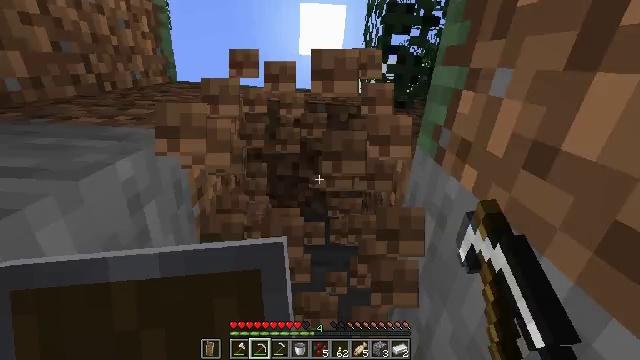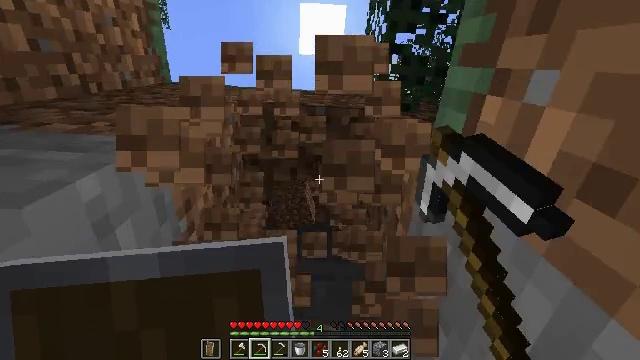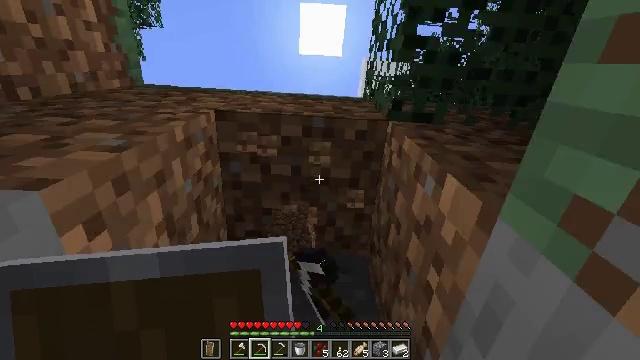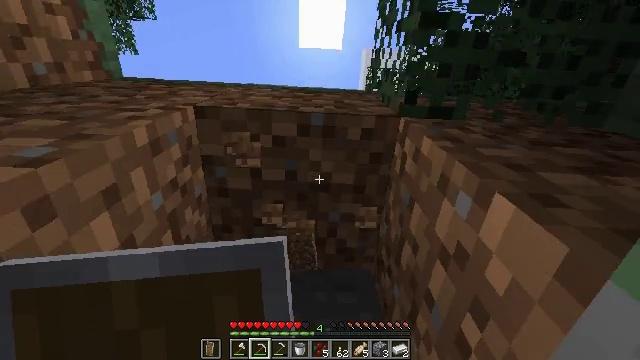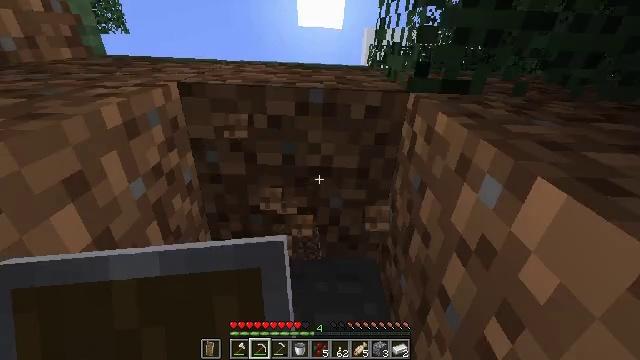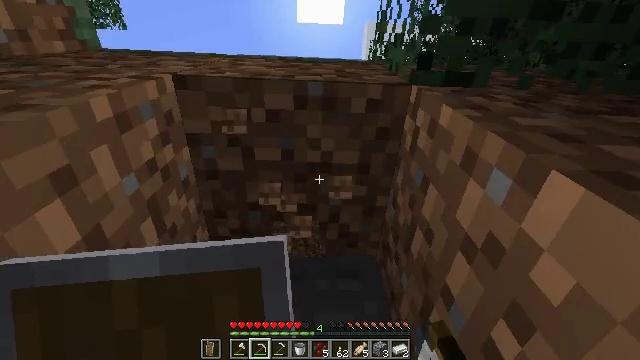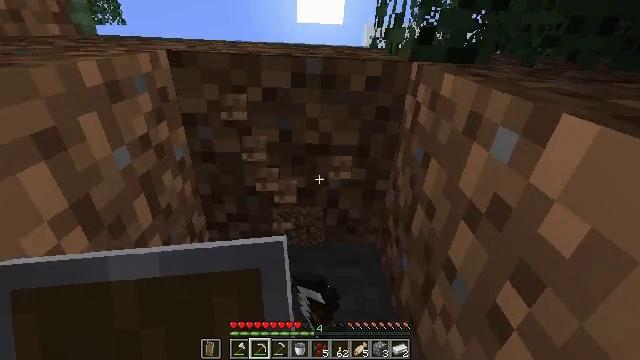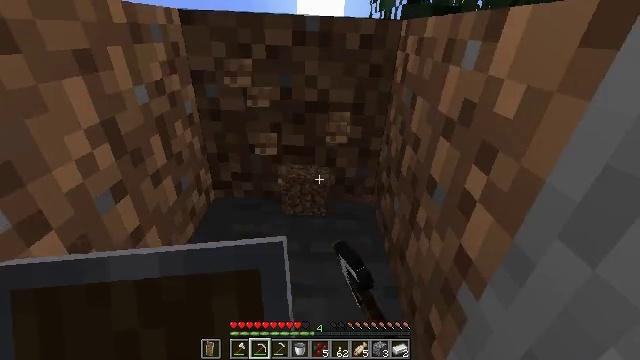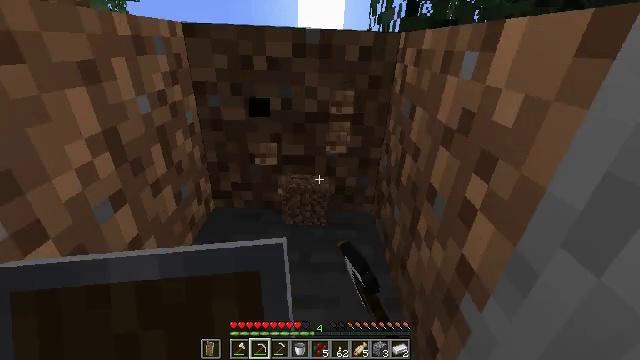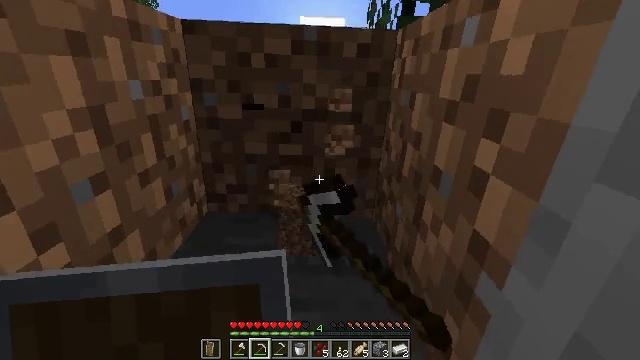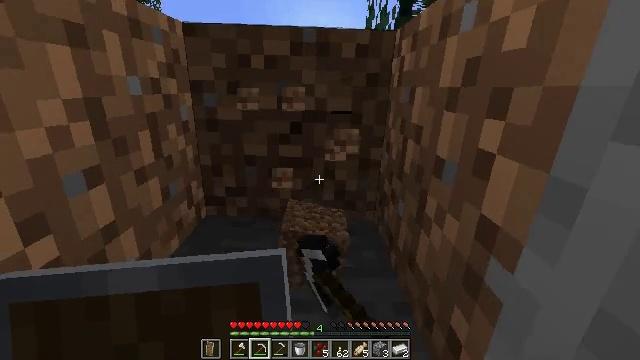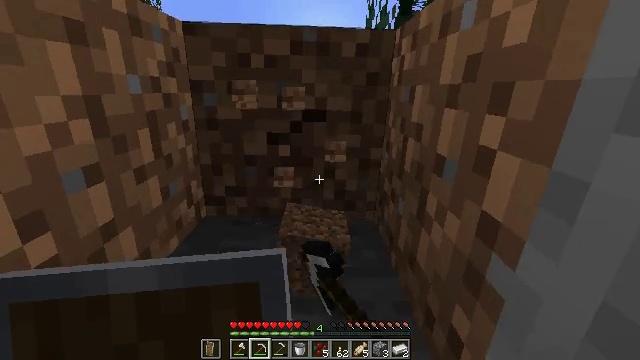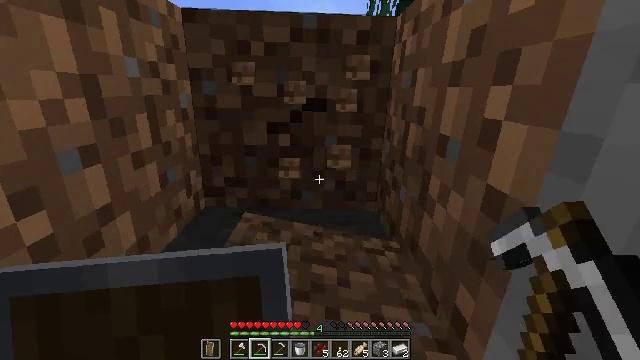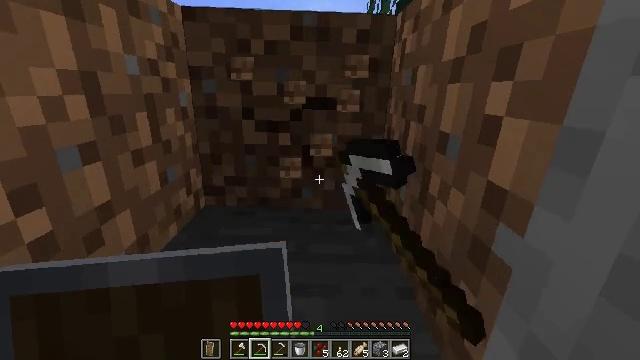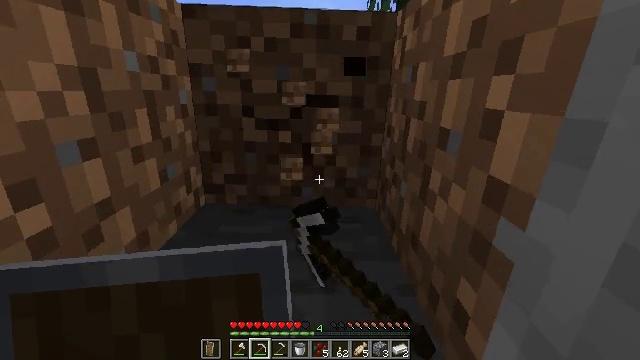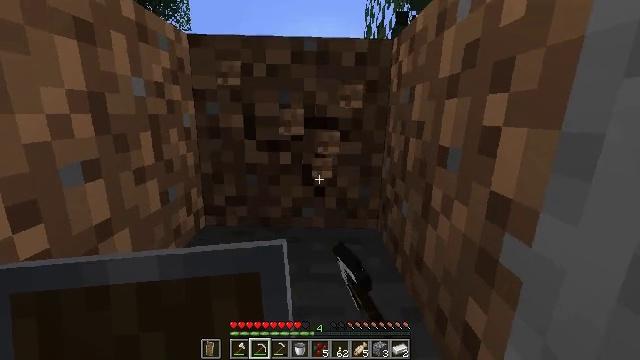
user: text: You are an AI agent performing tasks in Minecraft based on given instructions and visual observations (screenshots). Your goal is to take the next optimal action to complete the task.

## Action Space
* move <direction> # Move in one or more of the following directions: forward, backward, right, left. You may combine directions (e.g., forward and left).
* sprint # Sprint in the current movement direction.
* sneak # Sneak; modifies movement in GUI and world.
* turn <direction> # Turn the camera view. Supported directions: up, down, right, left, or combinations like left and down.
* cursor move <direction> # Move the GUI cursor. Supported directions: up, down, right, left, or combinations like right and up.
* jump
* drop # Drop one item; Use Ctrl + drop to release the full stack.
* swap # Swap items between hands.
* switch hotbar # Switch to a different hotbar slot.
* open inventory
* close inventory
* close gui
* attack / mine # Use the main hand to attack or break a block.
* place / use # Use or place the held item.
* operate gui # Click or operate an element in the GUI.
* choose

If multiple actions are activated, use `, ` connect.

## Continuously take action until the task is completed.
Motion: motion action
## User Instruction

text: Mine grass block from the ground.
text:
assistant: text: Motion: move forward, attack / mine, jump
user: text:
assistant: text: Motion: move forward, attack / mine, jump
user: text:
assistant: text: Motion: move forward, turn down, attack / mine, jump
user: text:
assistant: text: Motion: move forward, turn down, attack / mine
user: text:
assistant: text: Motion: move forward, attack / mine
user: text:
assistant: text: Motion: move forward, attack / mine
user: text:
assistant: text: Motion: move forward, attack / mine
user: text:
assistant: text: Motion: move forward, turn up, attack / mine
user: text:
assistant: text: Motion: turn up, attack / mine
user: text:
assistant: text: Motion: turn up, attack / mine
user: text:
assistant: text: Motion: attack / mine
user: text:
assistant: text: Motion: attack / mine
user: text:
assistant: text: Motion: attack / mine
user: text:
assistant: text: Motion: attack / mine
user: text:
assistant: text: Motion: turn up, attack / mine
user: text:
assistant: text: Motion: turn up, attack / mine
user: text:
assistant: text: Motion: attack / mine
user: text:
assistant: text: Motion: attack / mine
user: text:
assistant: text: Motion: attack / mine
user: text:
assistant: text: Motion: attack / mine
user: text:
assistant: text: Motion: attack / mine
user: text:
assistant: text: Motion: attack / mine
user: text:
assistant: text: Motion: attack / mine
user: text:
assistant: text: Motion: attack / mine
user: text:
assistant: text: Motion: attack / mine
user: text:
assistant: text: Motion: attack / mine
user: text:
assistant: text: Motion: attack / mine
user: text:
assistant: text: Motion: move left, attack / mine
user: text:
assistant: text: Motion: move left, attack / mine
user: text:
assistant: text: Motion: attack / mine